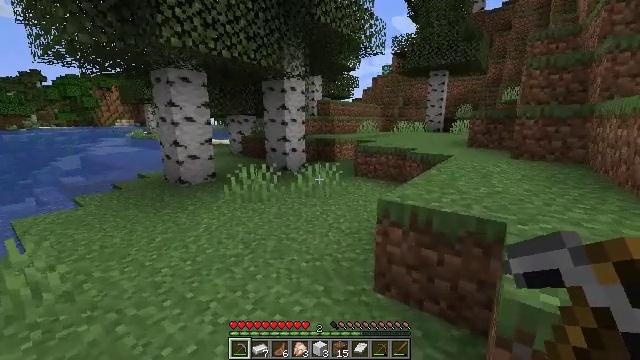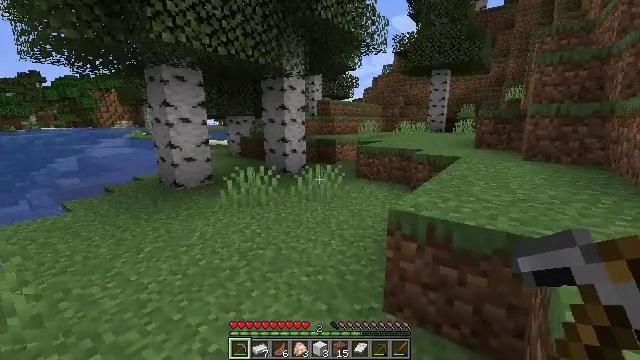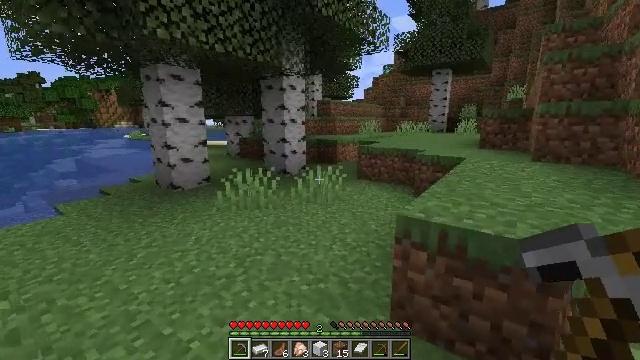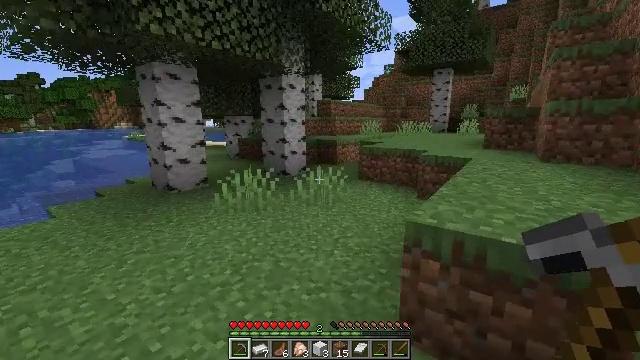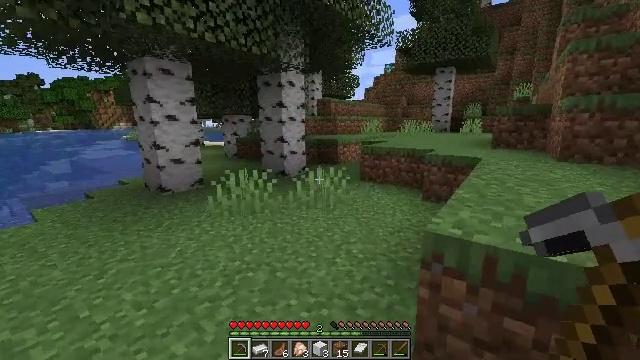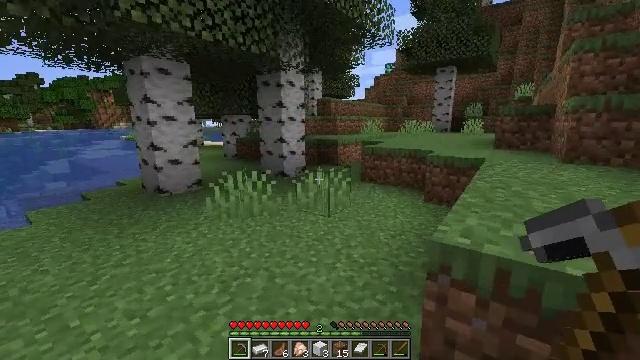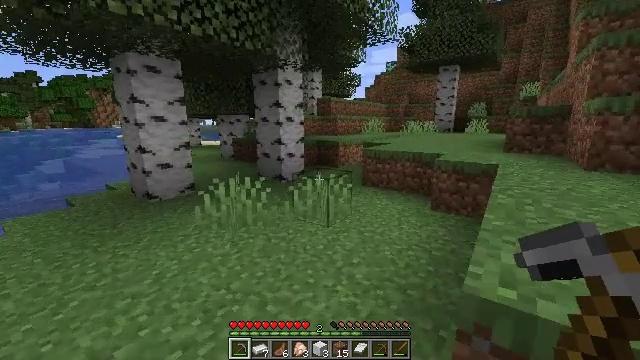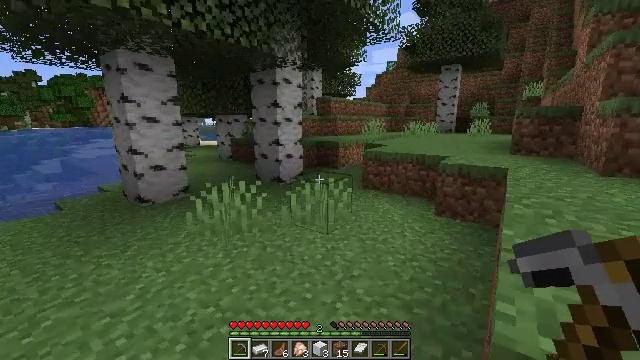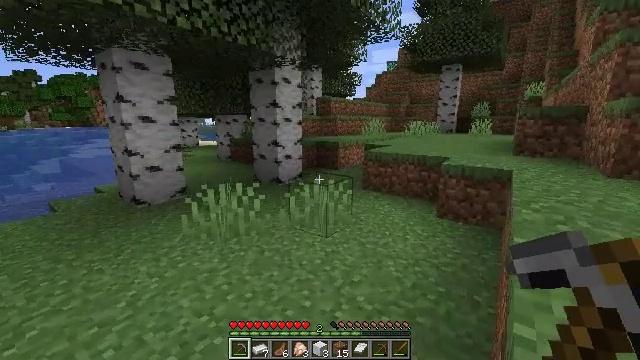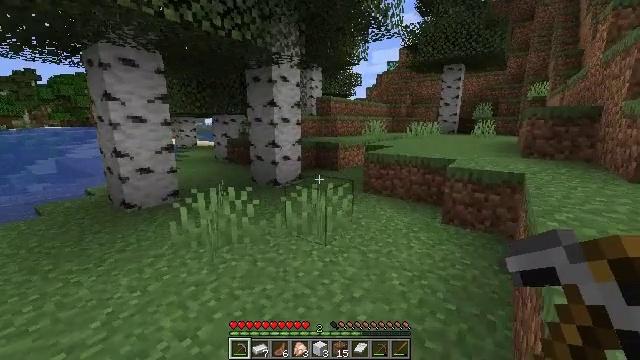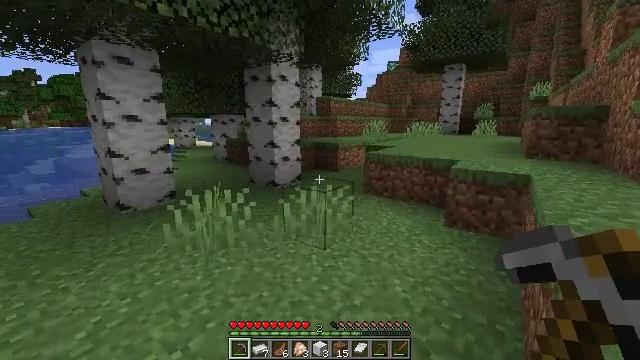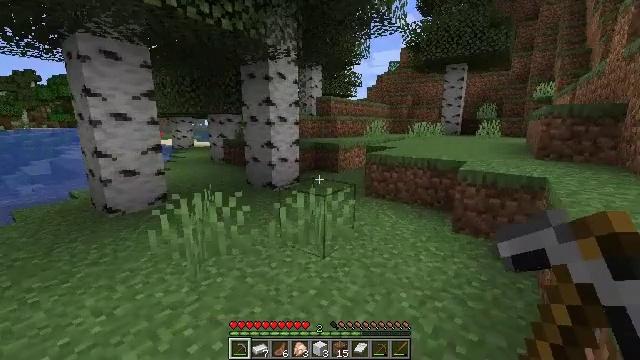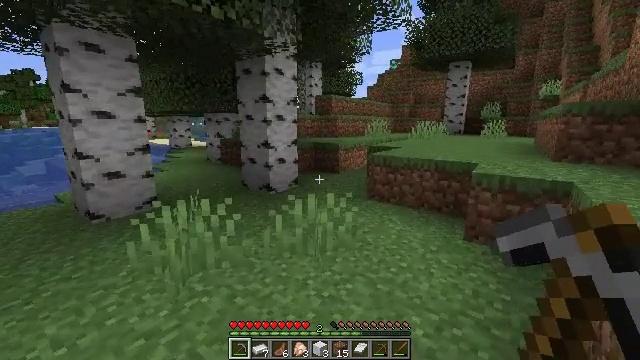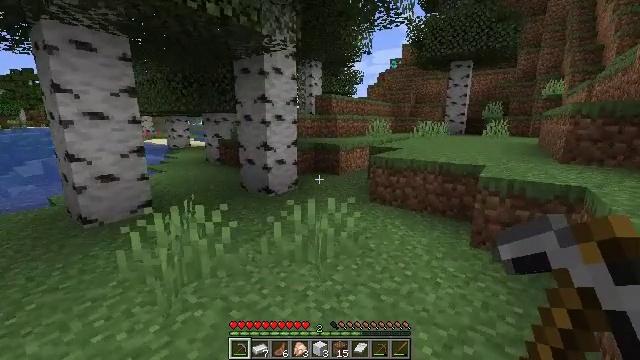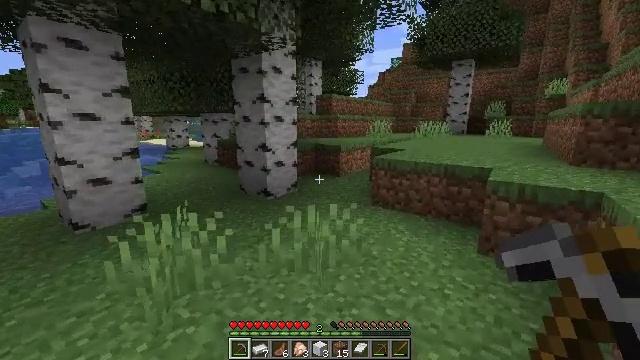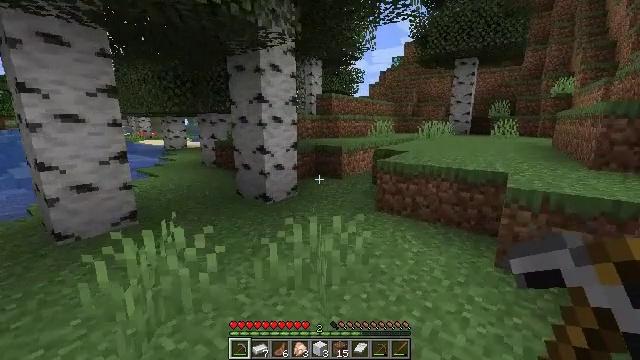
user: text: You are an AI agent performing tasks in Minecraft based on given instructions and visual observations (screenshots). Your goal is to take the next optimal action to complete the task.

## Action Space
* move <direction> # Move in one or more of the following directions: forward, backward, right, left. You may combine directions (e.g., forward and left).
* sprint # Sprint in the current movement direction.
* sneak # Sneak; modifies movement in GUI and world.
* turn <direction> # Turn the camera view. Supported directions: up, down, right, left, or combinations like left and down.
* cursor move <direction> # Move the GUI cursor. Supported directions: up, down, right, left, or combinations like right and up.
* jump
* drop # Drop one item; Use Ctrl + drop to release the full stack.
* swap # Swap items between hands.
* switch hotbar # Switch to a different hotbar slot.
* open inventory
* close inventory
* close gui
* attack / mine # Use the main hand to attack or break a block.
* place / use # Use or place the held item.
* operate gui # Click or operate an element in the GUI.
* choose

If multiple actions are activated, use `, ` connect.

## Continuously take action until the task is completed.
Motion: motion action
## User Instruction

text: Break the chest to retrieve items inside.
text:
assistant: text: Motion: move forward
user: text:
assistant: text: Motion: move forward
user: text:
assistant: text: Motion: move forward
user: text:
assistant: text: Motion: move forward
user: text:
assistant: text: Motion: move forward
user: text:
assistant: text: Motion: move forward
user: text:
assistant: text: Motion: move forward
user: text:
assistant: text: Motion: move forward
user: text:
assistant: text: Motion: move forward
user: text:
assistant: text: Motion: move forward
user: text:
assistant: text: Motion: move forward
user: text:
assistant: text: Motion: move forward
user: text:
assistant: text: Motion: move forward
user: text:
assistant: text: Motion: move forward
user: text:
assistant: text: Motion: move forward
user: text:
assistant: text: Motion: move forward
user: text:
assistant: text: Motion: move forward
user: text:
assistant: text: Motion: move forward
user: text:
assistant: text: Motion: move forward
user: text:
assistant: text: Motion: move forward
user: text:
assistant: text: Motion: move forward
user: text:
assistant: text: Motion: move forward
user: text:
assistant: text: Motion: move forward
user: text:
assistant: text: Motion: move forward
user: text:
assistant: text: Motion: move forward
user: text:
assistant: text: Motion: move forward
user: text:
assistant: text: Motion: move forward
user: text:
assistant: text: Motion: move forward
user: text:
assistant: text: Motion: move forward
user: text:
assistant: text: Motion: move forward